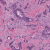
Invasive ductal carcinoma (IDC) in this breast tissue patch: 1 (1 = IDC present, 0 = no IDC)